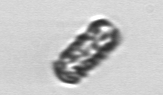
Label: Dactyliosolen_fragilissimus